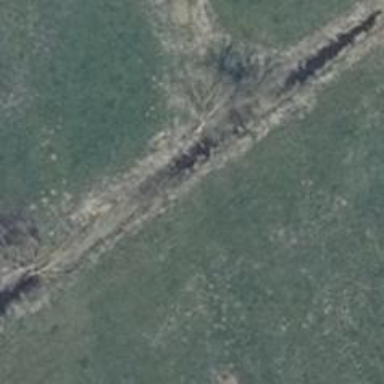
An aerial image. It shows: Culvert tunnel.